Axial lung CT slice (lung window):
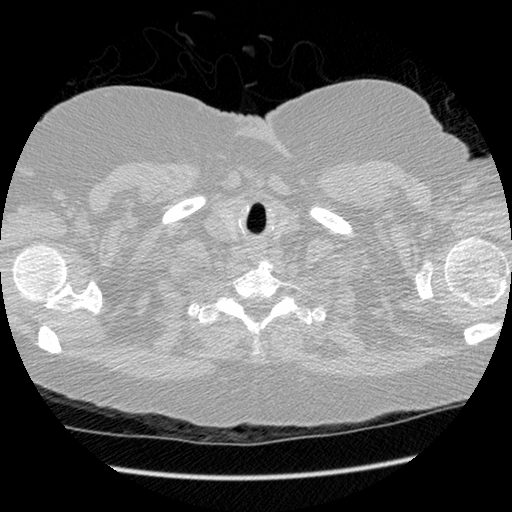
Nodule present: no